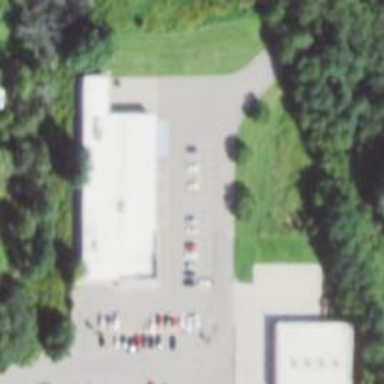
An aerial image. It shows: Parking space.